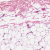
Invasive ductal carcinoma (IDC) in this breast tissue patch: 0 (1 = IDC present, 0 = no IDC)